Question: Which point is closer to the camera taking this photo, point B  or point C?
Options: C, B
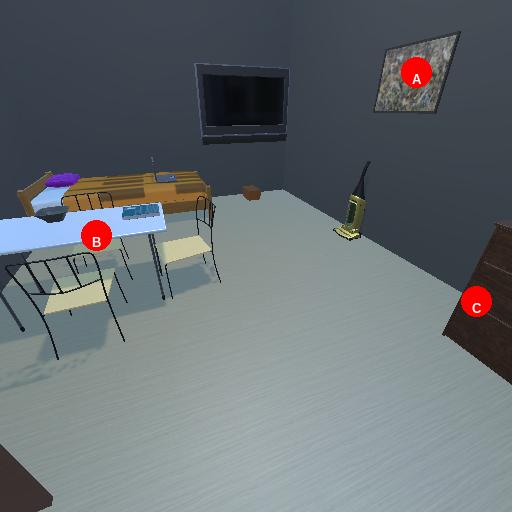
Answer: C